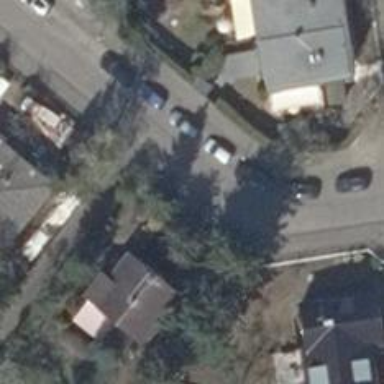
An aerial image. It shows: Residential road with concrete surface. There are sidewalks on both sides.